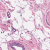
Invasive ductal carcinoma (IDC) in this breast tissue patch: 0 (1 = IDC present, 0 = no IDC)